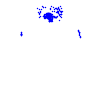
Particle: electron